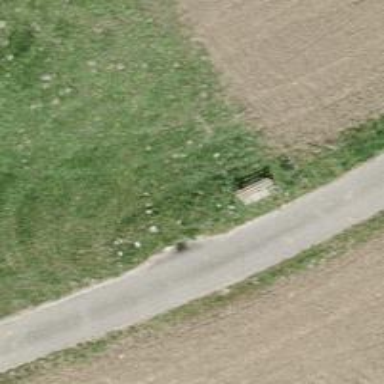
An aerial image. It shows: Brown bench.